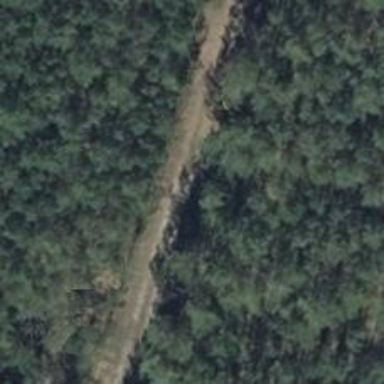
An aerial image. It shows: Compacted track with grade4 tracktype.